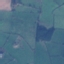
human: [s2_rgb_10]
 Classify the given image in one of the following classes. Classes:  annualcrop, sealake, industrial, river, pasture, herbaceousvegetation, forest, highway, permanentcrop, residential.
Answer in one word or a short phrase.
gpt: Pasture